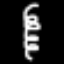
Label: squiggle